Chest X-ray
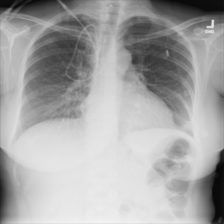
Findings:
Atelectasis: negative
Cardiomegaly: negative
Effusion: negative
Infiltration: positive
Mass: negative
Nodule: negative
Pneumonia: negative
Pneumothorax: negative
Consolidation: negative
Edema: negative
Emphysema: negative
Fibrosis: negative
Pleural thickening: negative
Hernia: negative